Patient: sex F, age 60
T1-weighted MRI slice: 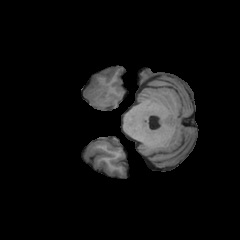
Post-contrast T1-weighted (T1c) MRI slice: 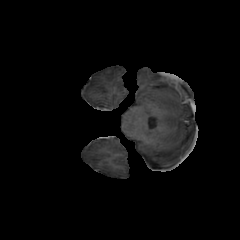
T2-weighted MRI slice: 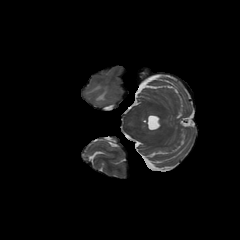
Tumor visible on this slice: yes
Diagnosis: Astrocytoma, IDH-mutant
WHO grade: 3